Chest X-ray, PA view. Patient: 69 years old, sex M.
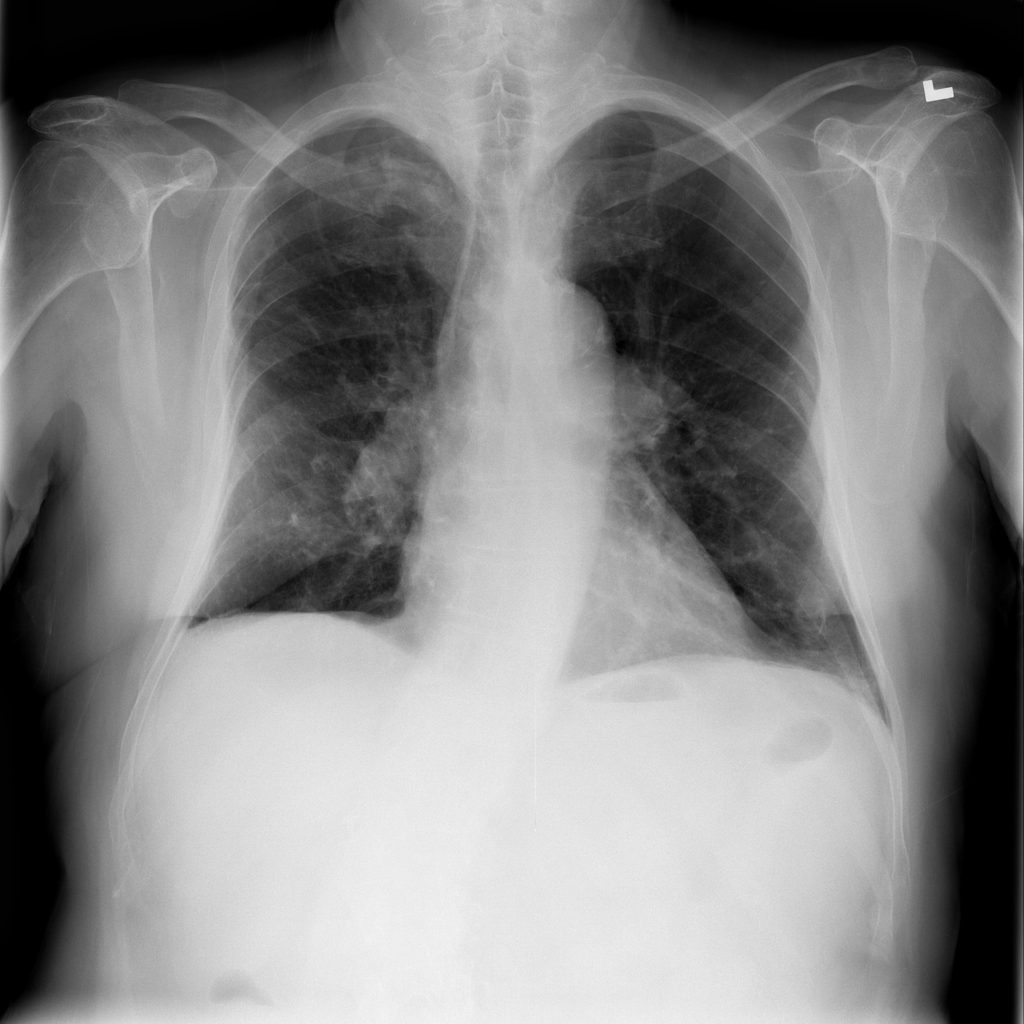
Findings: No Finding